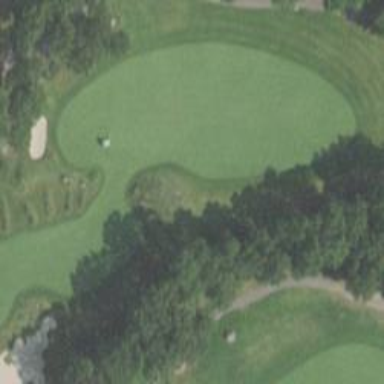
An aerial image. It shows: Golf fairway surrounded by grass.